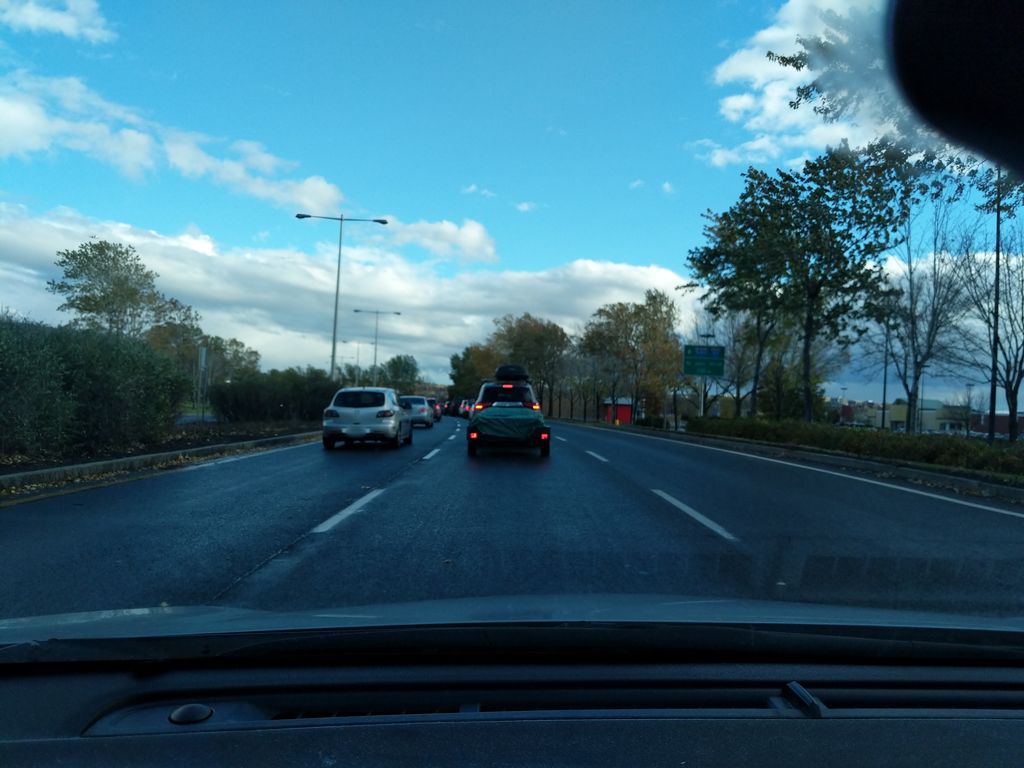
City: quebec_city